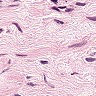
Metastatic tissue present: no